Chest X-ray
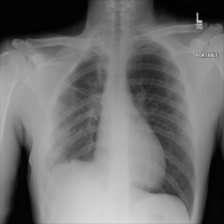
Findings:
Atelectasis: negative
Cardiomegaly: negative
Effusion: positive
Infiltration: negative
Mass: negative
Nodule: negative
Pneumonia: negative
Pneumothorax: negative
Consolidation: negative
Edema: negative
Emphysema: negative
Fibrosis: negative
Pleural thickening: positive
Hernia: negative